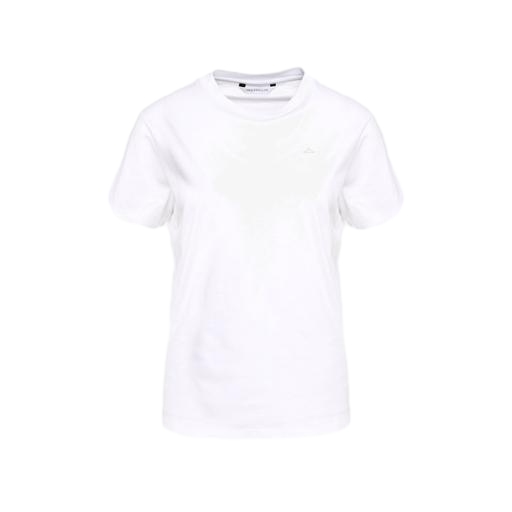
white robin t-shirt, white marlene crew tee, white pima t-shirt only macy, white background